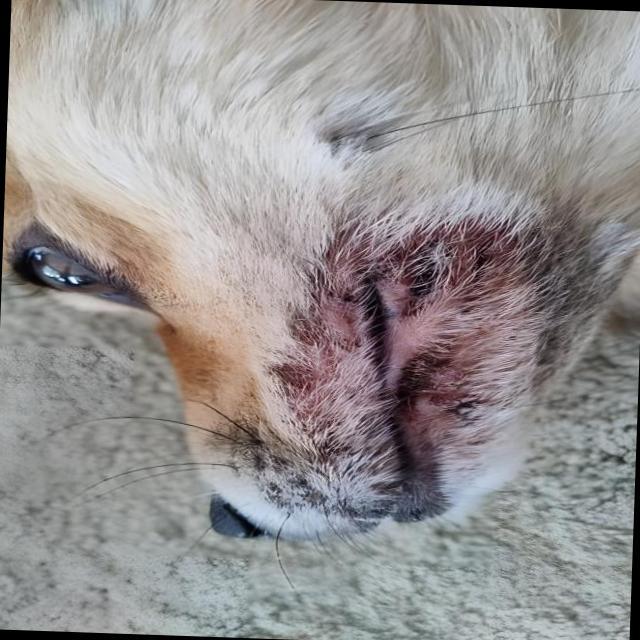
Canine dermatitis — inflammation of the skin presenting with erythema, pruritus, papules, and excoriation. May be allergic, contact, or atopic in origin.